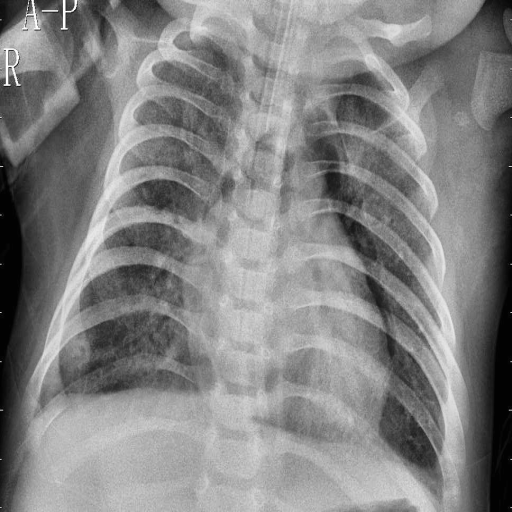
Finding: PNEUMONIA